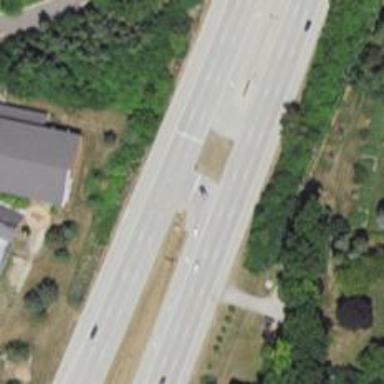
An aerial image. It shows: Primary link highway.